Question: Solution: this directive should be restricted to 'A' (attribute) instead of 'E' (element), since it extends the functionality of an regular table row
Given this tabel markup:
'''
<table class="table table-bordered">
<thead>
<tr>
<th ng-repeat="val in [1,2,3]">header {{val}}</th>
</tr>
</thead>
<tbody>
<row-directive ng-repeat="(row, index) in [1,2,3]" row-index="{{$index}}"></row-directive>
</tbody>
</table>
'''
and this directive:
'''
angular.module('gguiApp').directive('rowDirective', function () {
return {
restrict: 'E',
replace: false,
scope:{
rowIndex : '@'
},
template: '<tr><td ng-repeat="x in [1,2,3]"> cell {{x}} of row {{rowIndex}}</tr>'
};
});
'''
I would expect that the tbody is filled with elements produced by my custom directive. This does not happen.
The result I get is:

Which is not what I want. Why is my directive not rendered at the expected location?
Appendix:
The source of the rendered table:
'''
<div class="container">
<!-- ngRepeat: (row, index) in [1,2,3] --><row-directive ng-repeat="(row, index) in [1,2,3]" row-index="0" class="ng-scope ng-isolate-scope"><tr><!-- ngRepeat: x in [1,2,3] --><td ng-repeat="x in [1,2,3]" class="ng-binding ng-scope"> cell 1 of row 0</td><!-- end ngRepeat: x in [1,2,3] --><td ng-repeat="x in [1,2,3]" class="ng-binding ng-scope"> cell 2 of row 0</td><!-- end ngRepeat: x in [1,2,3] --><td ng-repeat="x in [1,2,3]" class="ng-binding ng-scope"> cell 3 of row 0</td><!-- end ngRepeat: x in [1,2,3] --></tr></row-directive><!-- end ngRepeat: (row, index) in [1,2,3] --><row-directive ng-repeat="(row, index) in [1,2,3]" row-index="1" class="ng-scope ng-isolate-scope"><tr><!-- ngRepeat: x in [1,2,3] --><td ng-repeat="x in [1,2,3]" class="ng-binding ng-scope"> cell 1 of row 1</td><!-- end ngRepeat: x in [1,2,3] --><td ng-repeat="x in [1,2,3]" class="ng-binding ng-scope"> cell 2 of row 1</td><!-- end ngRepeat: x in [1,2,3] --><td ng-repeat="x in [1,2,3]" class="ng-binding ng-scope"> cell 3 of row 1</td><!-- end ngRepeat: x in [1,2,3] --></tr></row-directive><!-- end ngRepeat: (row, index) in [1,2,3] --><row-directive ng-repeat="(row, index) in [1,2,3]" row-index="2" class="ng-scope ng-isolate-scope"><tr><!-- ngRepeat: x in [1,2,3] --><td ng-repeat="x in [1,2,3]" class="ng-binding ng-scope"> cell 1 of row 2</td><!-- end ngRepeat: x in [1,2,3] --><td ng-repeat="x in [1,2,3]" class="ng-binding ng-scope"> cell 2 of row 2</td><!-- end ngRepeat: x in [1,2,3] --><td ng-repeat="x in [1,2,3]" class="ng-binding ng-scope"> cell 3 of row 2</td><!-- end ngRepeat: x in [1,2,3] --></tr></row-directive><!-- end ngRepeat: (row, index) in [1,2,3] --><table class="table table-bordered">
<thead>
<tr>
<!-- ngRepeat: val in [1,2,3] --><th ng-repeat="val in [1,2,3]" class="ng-binding ng-scope">header 1</th><!-- end ngRepeat: val in [1,2,3] --><th ng-repeat="val in [1,2,3]" class="ng-binding ng-scope">header 2</th><!-- end ngRepeat: val in [1,2,3] --><th ng-repeat="val in [1,2,3]" class="ng-binding ng-scope">header 3</th><!-- end ngRepeat: val in [1,2,3] -->
</tr>
</thead>
<tbody>
</tbody>
</table>
<!--<div ui-view="loginView"></div>-->
<!--<div ui-view="appView"></div>-->
'''
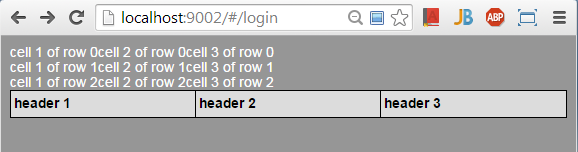
Answer: Try with an attribute directive because from what i understand from this post: <URL>, the browser will move your custom element directive outside the table when parsing the page.
'''
<tbody>
<tr row-directive ng-repeat="(row, index) in [1,2,3]" row-index="{{$index}}"></tr>
</tbody>
'''
directive:
'''
angular.module('gguiApp').directive('rowDirective', function () {
return {
restrict: 'AE',
scope:{
rowIndex : '@'
},
template: '<td ng-repeat="x in [1,2,3]"> cell {{x}} of row {{rowIndex}}</td>'
};
});
'''
<URL>